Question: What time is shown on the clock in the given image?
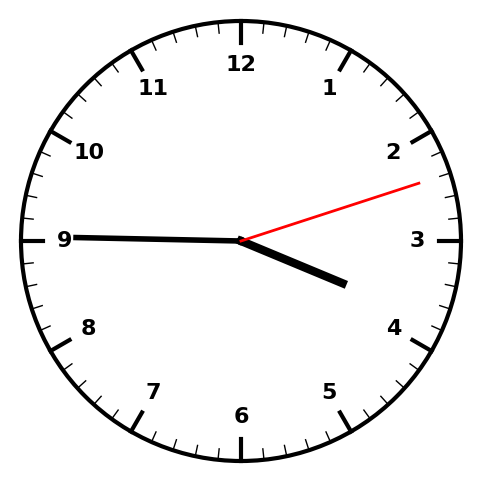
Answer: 03:45:12